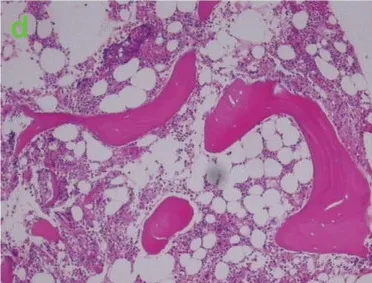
Clinical and histopathological appearances. (d-g) Pathological and immunohistochemical results of bone marrow showing CD138 (+), CD38 (+), CD56 (partial +), Kappa (+), myelodysplastic activity and increased plasmocyte.
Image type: pathology (immunostaining)